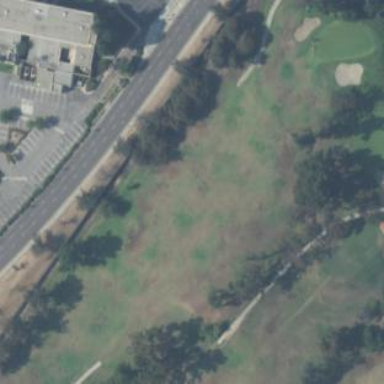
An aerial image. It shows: Scenic golf fairway.